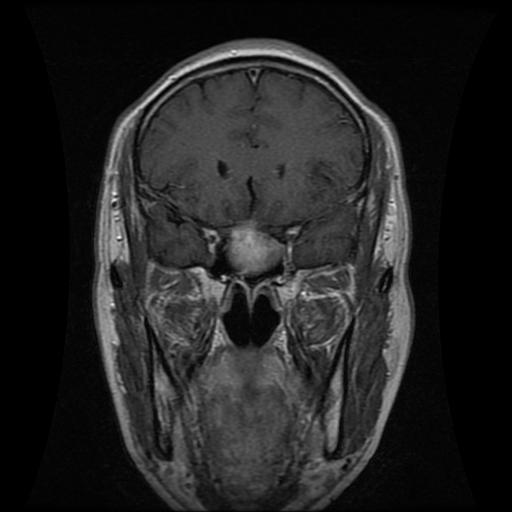
Label: pituitary